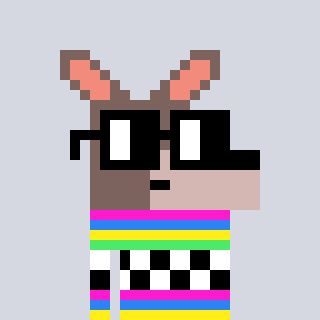
a pixel art character with square black glasses, a kangaroo-shaped head and a gold-colored body on a cool background